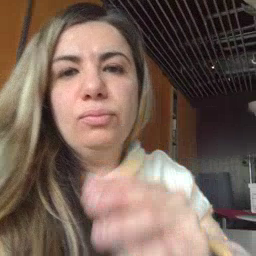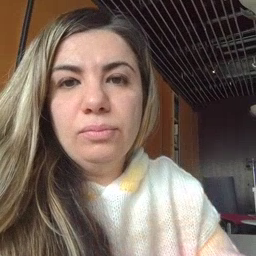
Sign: story